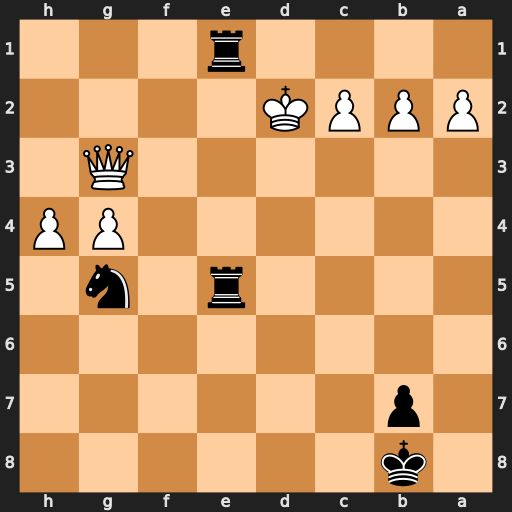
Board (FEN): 1k6/1p6/8/4r1n1/6PP/6Q1/PPPK4/4r3
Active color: b
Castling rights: -
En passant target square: -
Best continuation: Ne4+ Kxe1 Nxg3+